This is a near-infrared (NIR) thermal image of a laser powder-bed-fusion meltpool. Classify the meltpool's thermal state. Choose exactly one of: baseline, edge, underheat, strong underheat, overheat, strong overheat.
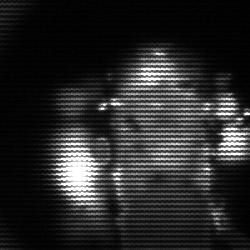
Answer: strong underheat